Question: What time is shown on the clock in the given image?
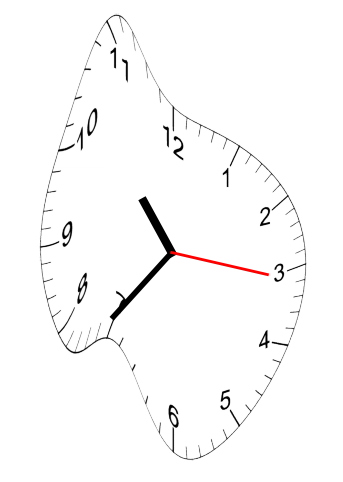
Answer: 10:36:16